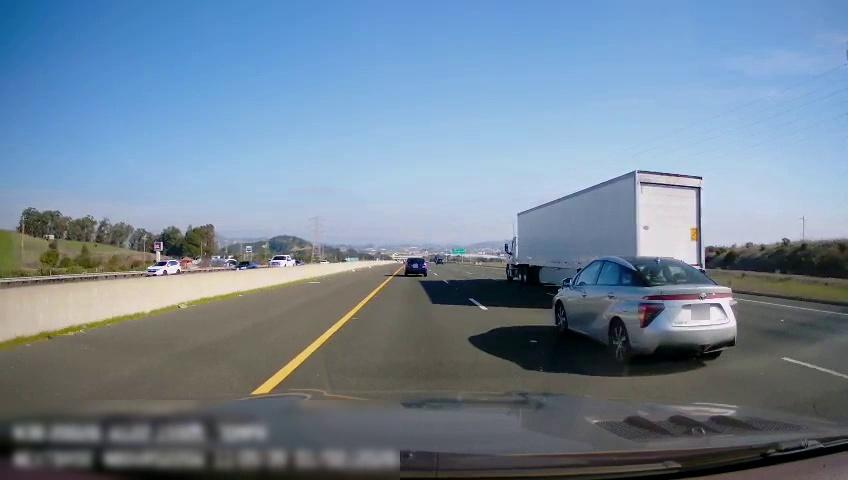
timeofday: Day
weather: Sunny
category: Drivable Space
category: Vehicles | Other LV
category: Vehicles | Car
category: Vehicles | Car
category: Vehicles | Truck
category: Vehicles | Car
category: Vehicles | Car
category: Lanes | Current Lane
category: Lanes | Current Lane
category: Lanes | Alternate Lane
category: Lanes | Alternate Lane
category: Lanes | Alternate Lane
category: Traffic | Signs